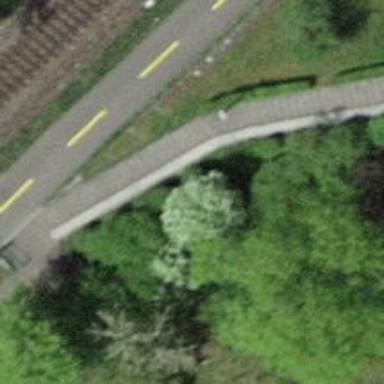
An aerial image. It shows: Asphalt road with steps and ramp.